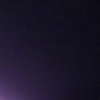
Label: space